Question: EDIT: my revised Entity relationship diagram
A Student can have many contact times but this does not relate to what course they are on. So the courseID in tblContact was unnecessary, so I used to Primary keys in tblStudent relating to the grade for a particular tutor marked assignment and the course a particular student is on with that TMA.
Phew
<URL>
/Edit
My ERD

note that StudID and CourseID are a merged compound primary key
My question: Should I have studID and courseID in tblContact? or should I just have StudID, because I'm using a compound primary key I thought I should have both values in tblContact and tblStudentTMA?
Is this right?
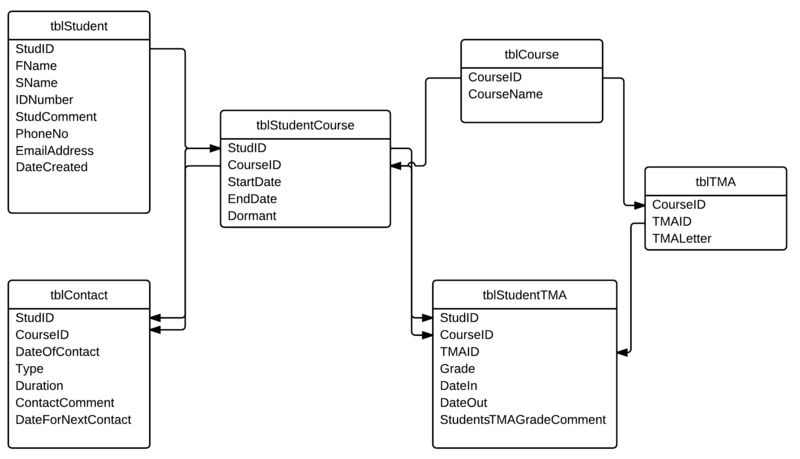
Answer: The answer depends on whether the contact is related to a course or not.
If it relates to a course then you need some way of identifying the Course from the contact, but you can link to the tblCourse table from tblContact.
My preference for a many-many table is to use a separate primary key in your example 'StudentCourseID', which is a <URL> column, this removes the need to store multiple foreign keys in a related table.